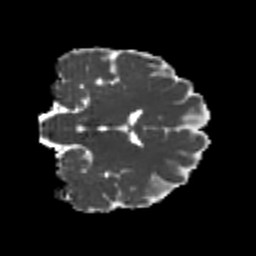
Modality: MD
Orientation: coronal
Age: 22
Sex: female
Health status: healthy
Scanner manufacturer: philips
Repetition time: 7.388 s
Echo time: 0.08599 s